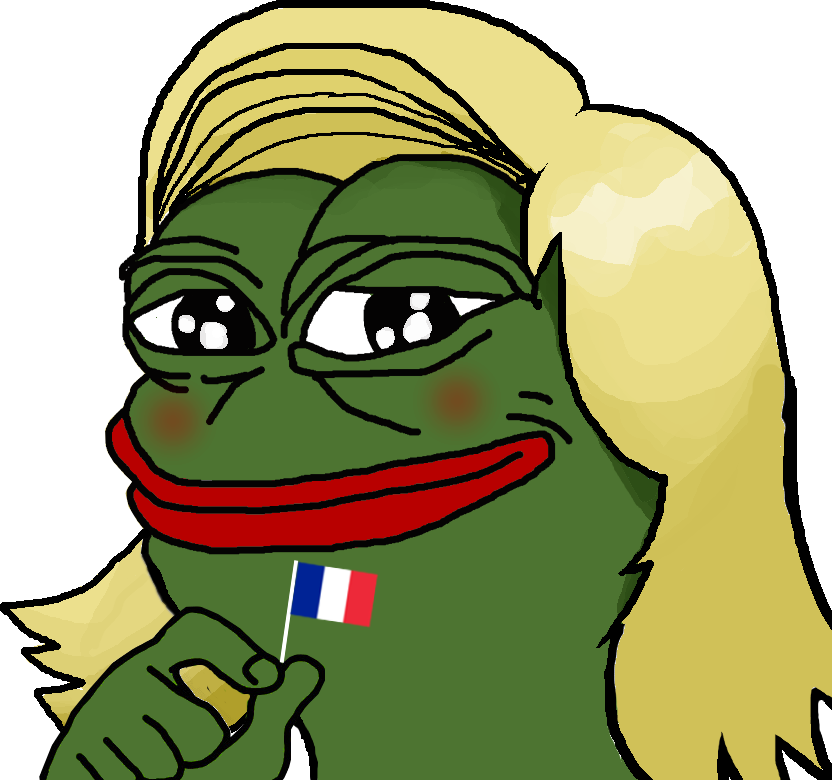
Label: 5_Pepe